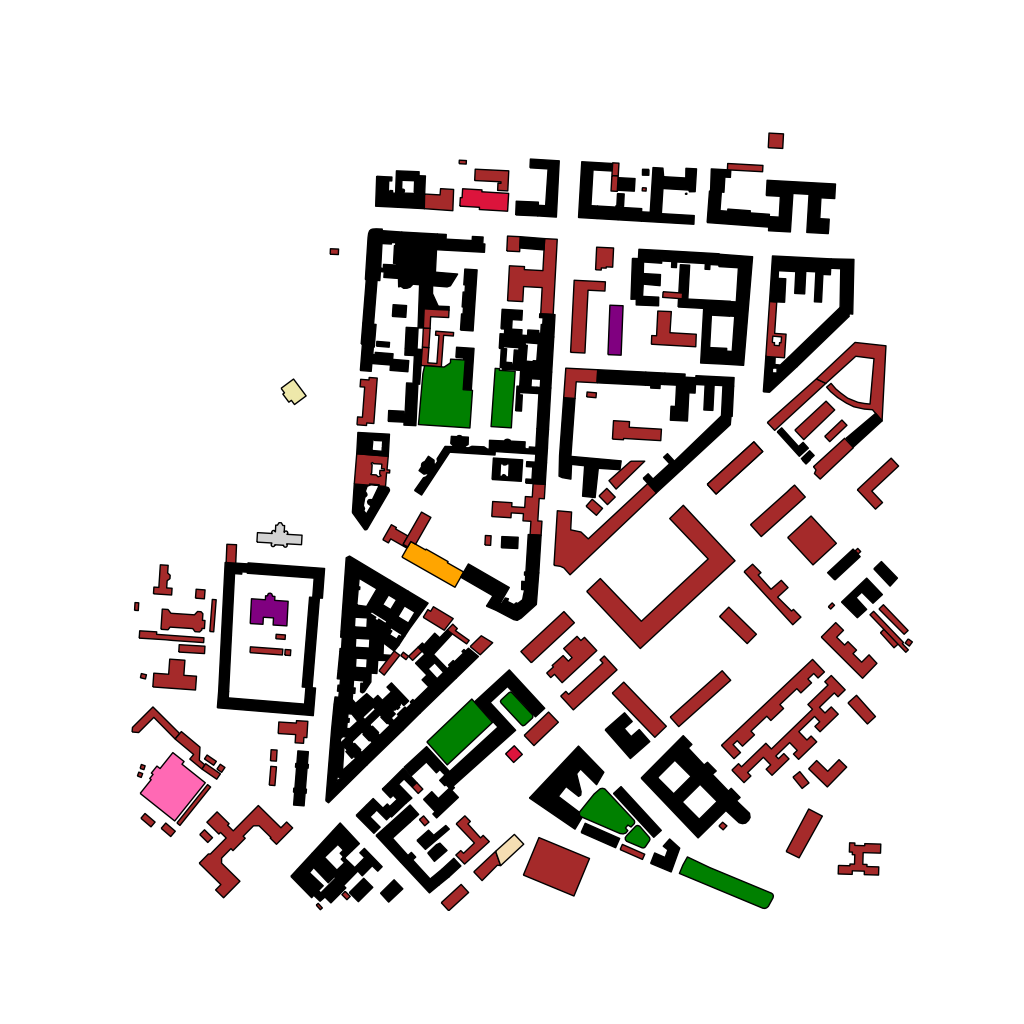
Tags: overhead vector_map, business, industrial, recreation, residential, special, historical, modern, soviet, high_rise, individual_rise, low_rise, medium_rise, density_1, Building, Church, Facility, Hotel, Kinder, Museum, Park, School, Uni, Ythsport, 1.0 km²